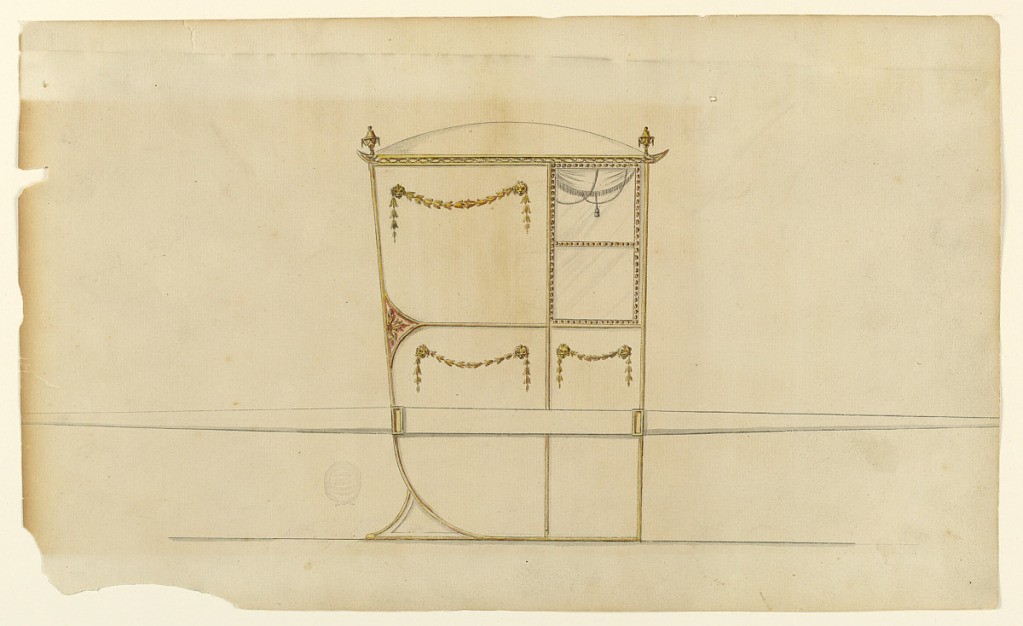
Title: Design for a sedan chair
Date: ca. 1780
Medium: Pen and ink, brush and watercolor (yellow, brown, red, gray), black chalk on paper.
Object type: Drawing
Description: A variation of 1900-1-12 with a straight upper rim and with moldings framing the panels.  The three of them are decorated with garlands laying over two lion masks each.